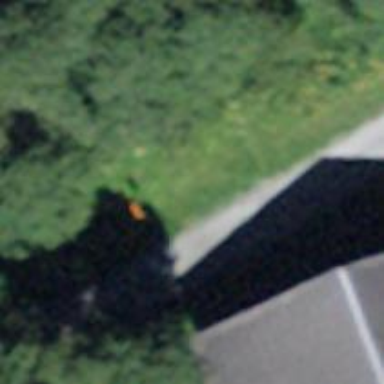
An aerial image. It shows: Pole supporting roof covering pipeline marker.